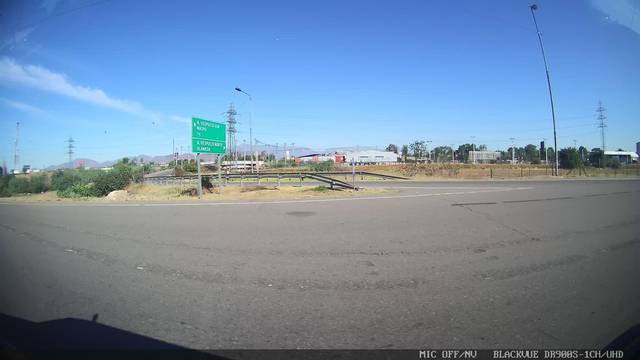
Region: Chile
Coordinates: -33.488, -70.747